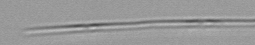
Label: Pseudo-nitzschia